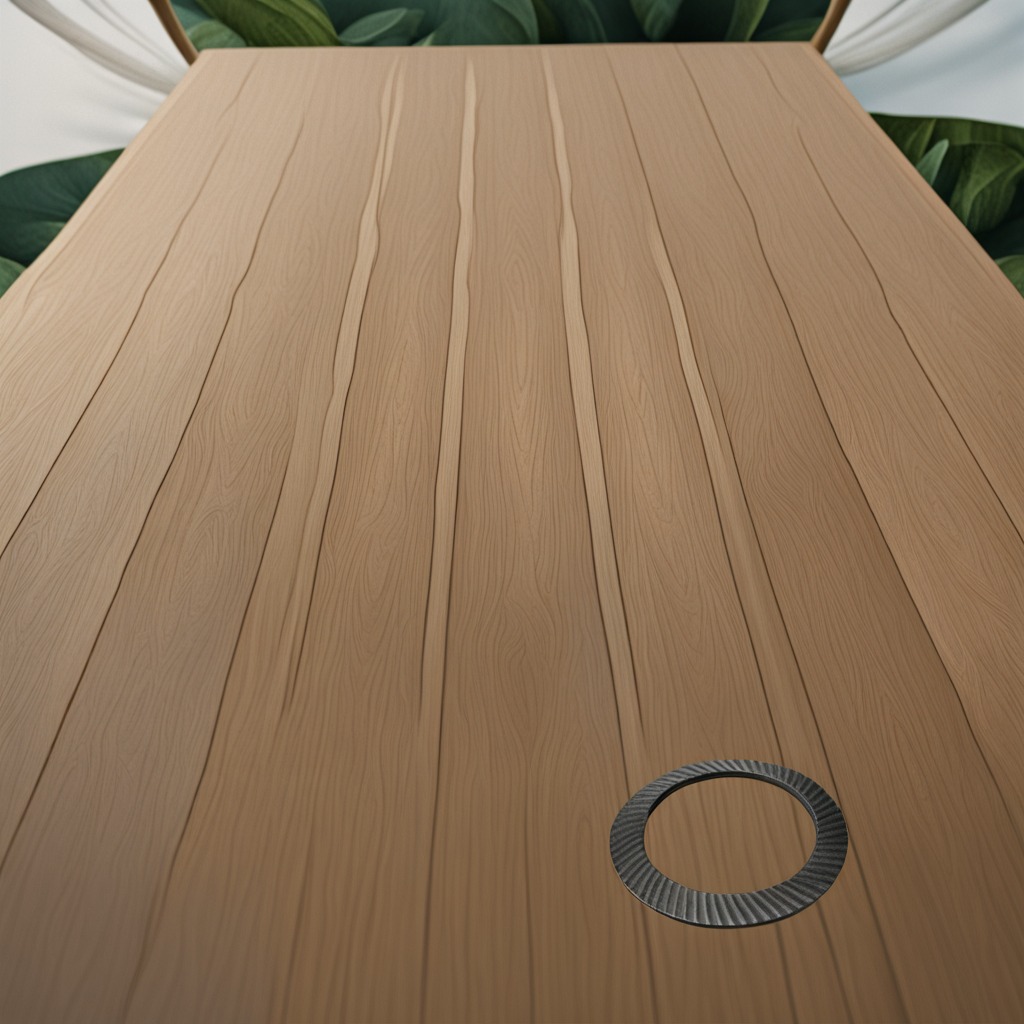
A flat metal washer lying on a wooden table inside a jungle field workshop tent humid ambient light worn but